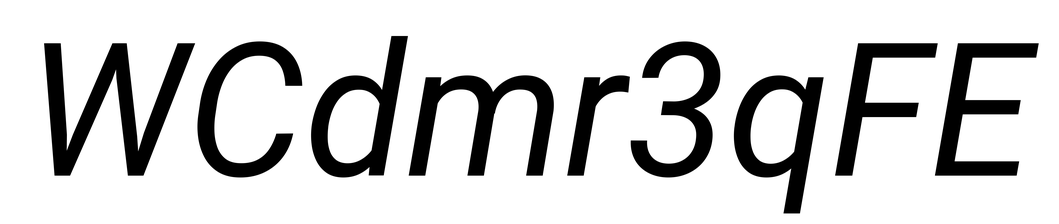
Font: Roboto-Italic_Italic